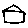
Label: house